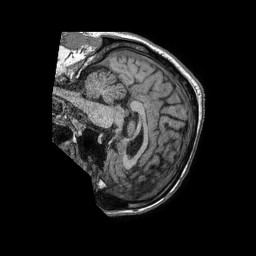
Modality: T1w
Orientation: sagittal
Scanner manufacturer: philips
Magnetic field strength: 1.5 T
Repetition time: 0.007722 s
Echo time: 0.003598 s